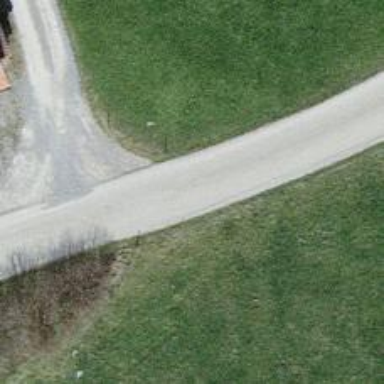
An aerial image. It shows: Agricultural vehicle on asphalt service road.